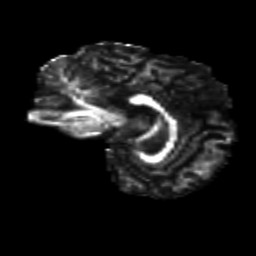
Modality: FA
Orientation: sagittal
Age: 38
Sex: female
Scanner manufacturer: siemens
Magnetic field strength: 3 T
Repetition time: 8.6 s
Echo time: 0.095 s